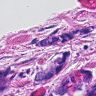
Metastatic tissue present: yes